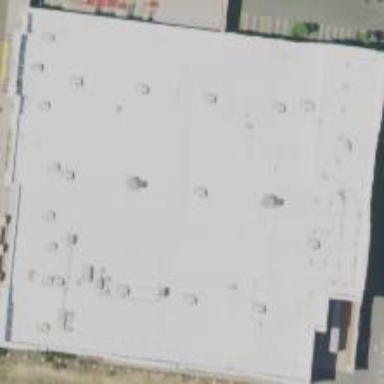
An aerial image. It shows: Department store building.